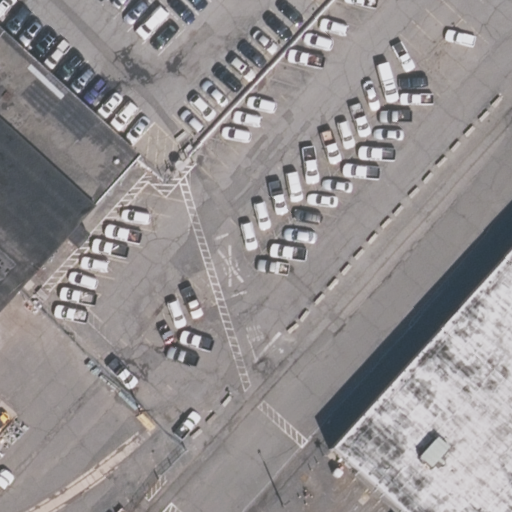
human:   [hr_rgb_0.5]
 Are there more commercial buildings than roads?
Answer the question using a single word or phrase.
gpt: no

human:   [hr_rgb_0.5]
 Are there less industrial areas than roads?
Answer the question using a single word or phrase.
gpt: yes

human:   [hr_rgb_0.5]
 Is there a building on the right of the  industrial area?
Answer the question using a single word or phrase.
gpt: yes

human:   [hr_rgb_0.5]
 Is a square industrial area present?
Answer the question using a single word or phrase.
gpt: no

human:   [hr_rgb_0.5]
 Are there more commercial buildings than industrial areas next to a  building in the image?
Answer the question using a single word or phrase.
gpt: yes

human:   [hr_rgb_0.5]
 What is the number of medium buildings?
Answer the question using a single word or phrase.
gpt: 0

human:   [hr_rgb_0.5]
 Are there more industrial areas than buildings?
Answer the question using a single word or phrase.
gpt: no

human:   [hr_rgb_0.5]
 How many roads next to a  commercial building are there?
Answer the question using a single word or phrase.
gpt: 4

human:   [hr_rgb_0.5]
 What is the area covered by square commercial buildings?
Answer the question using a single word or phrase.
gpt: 0m2

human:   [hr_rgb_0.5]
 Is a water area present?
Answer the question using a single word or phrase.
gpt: no

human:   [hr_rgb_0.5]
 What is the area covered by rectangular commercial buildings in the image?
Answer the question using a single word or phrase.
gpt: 2569m2

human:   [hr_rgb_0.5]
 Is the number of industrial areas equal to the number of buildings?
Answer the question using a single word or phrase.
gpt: no

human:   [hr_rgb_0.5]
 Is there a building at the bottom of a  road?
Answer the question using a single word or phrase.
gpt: yes

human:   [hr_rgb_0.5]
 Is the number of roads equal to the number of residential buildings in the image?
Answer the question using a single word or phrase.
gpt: no

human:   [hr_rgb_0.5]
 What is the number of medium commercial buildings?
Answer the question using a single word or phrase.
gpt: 0

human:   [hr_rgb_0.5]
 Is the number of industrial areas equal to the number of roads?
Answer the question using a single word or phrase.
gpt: no

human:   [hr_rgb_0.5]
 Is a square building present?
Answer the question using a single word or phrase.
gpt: no

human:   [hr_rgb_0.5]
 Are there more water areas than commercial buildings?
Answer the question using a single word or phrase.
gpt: no

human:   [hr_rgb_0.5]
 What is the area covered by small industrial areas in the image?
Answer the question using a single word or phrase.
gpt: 0m2

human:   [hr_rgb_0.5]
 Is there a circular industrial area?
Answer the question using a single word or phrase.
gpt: no

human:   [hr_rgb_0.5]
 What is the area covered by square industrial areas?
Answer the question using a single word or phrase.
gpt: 0m2

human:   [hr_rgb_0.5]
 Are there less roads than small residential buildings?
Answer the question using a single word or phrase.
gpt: no

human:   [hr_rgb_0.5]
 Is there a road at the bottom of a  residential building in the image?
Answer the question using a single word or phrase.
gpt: no

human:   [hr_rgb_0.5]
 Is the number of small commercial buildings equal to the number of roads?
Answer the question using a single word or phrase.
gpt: no

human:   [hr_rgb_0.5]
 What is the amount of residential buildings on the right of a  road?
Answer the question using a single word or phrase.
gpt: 0

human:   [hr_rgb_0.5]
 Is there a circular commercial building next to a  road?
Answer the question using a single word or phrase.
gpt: no

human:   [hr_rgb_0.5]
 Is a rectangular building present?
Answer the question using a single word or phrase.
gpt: yes

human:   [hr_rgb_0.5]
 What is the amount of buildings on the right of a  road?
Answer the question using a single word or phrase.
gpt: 1

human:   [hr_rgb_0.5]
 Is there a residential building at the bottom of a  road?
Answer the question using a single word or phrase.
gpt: no

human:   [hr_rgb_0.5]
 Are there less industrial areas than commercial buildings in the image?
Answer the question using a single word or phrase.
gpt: yes

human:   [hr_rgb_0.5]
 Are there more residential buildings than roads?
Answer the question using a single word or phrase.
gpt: no

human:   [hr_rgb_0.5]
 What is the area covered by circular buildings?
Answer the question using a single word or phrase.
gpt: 0m2

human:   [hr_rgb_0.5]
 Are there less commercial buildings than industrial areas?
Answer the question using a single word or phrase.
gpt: no

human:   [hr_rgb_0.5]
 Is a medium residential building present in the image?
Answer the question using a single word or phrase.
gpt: no

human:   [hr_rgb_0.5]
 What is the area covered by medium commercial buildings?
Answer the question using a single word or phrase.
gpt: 0m2

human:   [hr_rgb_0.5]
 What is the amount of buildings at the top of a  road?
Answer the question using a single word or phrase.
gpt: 0